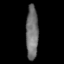
Tissue: lung
Cell type: Epithelial cells
Senescence score: 0.6543
Nuclear area (px): 644
Mean DAPI intensity: 113.856